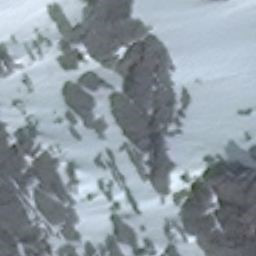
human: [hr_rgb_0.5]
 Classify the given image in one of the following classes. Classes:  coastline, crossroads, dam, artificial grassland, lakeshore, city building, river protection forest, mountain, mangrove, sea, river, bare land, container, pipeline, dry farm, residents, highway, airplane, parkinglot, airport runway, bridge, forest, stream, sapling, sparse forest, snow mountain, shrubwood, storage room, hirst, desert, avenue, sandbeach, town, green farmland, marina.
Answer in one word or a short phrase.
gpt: snow mountain